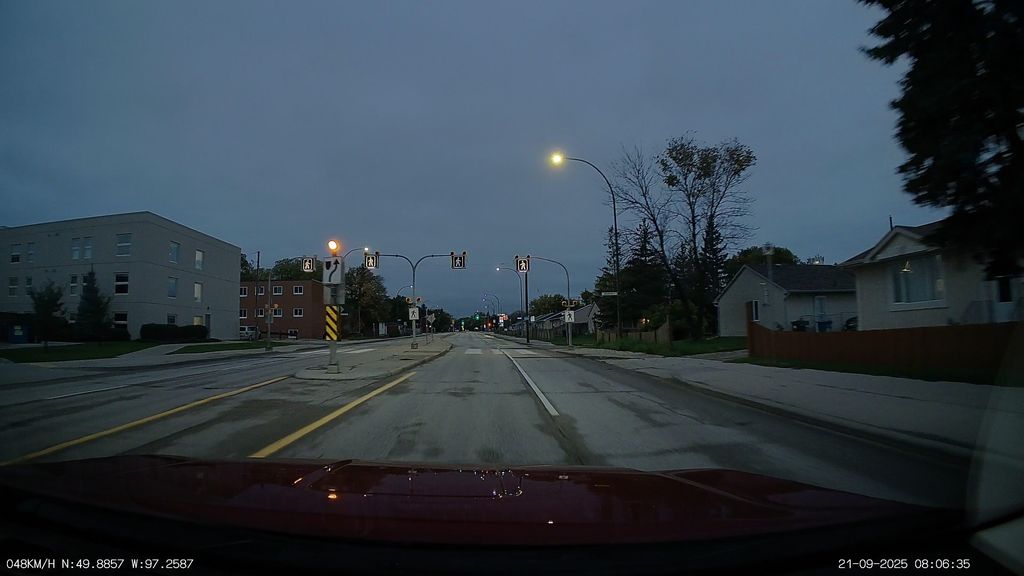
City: winnipeg